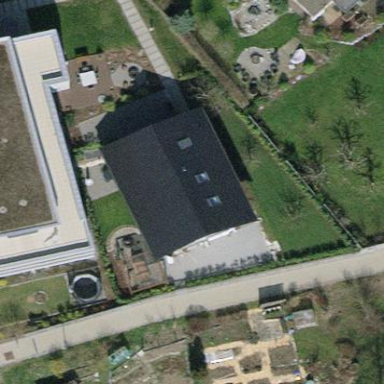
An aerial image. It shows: Simple and straightforward house.